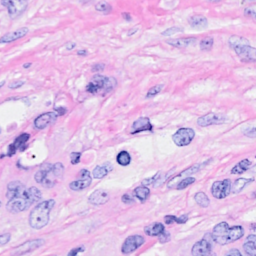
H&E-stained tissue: Breast